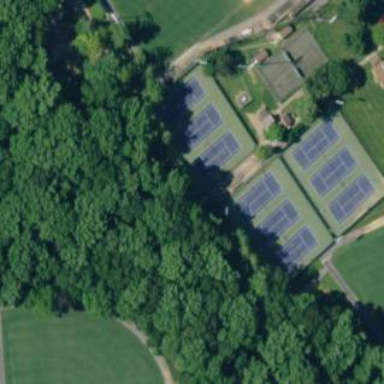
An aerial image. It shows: Recreation ground with hard court surface.